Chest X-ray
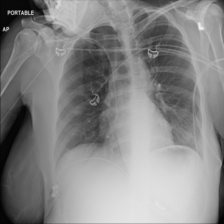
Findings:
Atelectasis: negative
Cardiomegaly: negative
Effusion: negative
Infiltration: negative
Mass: negative
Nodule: negative
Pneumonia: negative
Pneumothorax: negative
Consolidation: negative
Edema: negative
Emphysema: negative
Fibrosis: negative
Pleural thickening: negative
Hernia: negative